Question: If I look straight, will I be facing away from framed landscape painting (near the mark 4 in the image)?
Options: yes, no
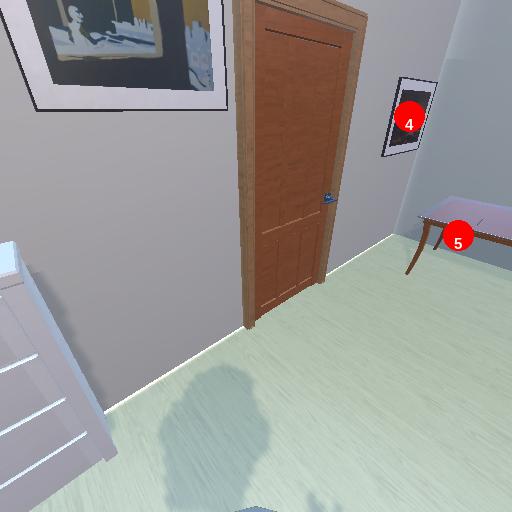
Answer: yes